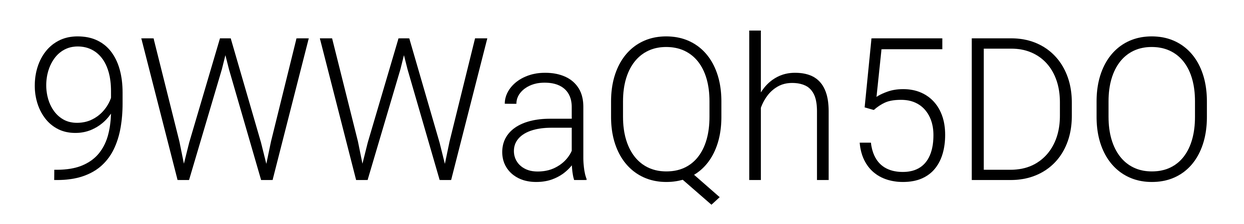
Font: Roboto_Light